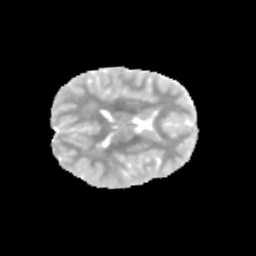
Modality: MD
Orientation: axial
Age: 11
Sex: female
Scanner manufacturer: siemens
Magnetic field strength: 3 T
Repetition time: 3.8 s
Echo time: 0.07 s